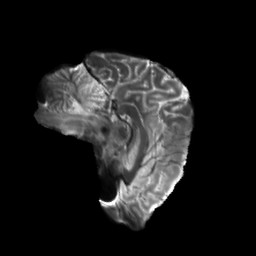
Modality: T2w
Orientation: sagittal
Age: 27
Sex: female
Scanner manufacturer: siemens
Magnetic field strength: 6.98 T
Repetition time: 7.08 s
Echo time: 0.0756 s